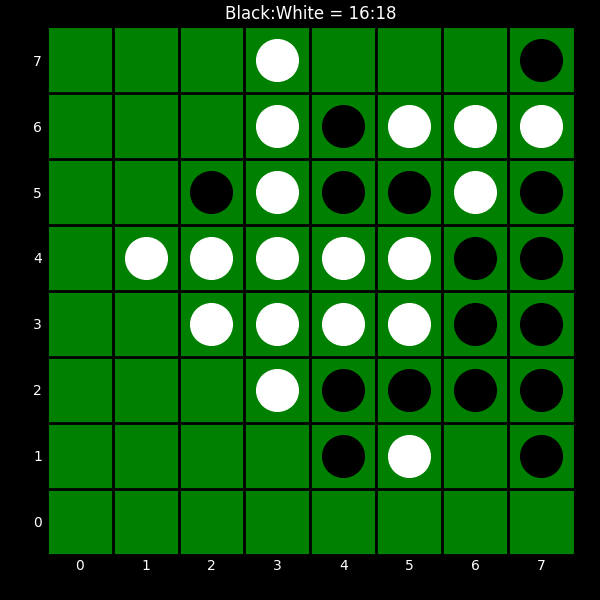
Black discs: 16
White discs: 18